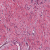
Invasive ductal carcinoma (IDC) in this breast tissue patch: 0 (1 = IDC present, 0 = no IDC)